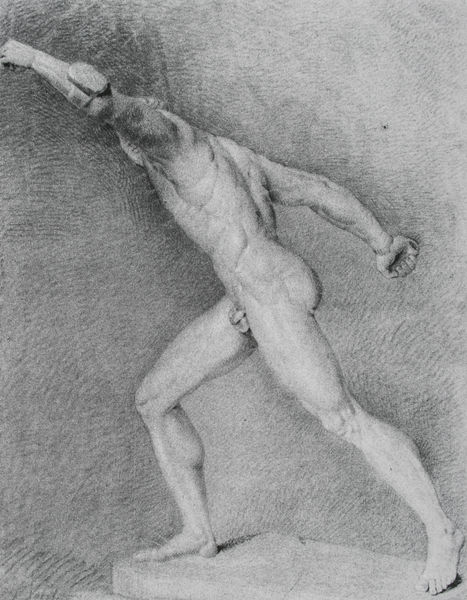
Titel: Studienzeichnung Borghesischer Fechter
Künstler: Friedrich von Gärtner
Standort: München
Institution: Architekturmuseum der Technischen Universität
Schlagwörter: akt, hand, kämpfer, körper, mann, nackt, schatten, weiß, bewegung, grau, kreide, marmor, profil, rücken, schwarz, skizze, zeichnung, anatomie, arm, arme, sockel, hände, gehen, boden, renaissance, skulptur, statue, beine, schwung, bein, füße, hintern, seitlich, papier, haltung, studie, grafik, linien, anstrengung, kraft, muskeln, sport, läufer, plastik, plinthe, podest, geschlecht, wade, waden, oberkörper, fotografie, muskulös, penis, antike, kohle, barfuß, druck, schraffur, radierung, schrafur, stich, seite, schwarzweiß, faust, fäuste, bleistift, schritt, entwurf, rom, männlich, muskel, griechisch, griechenland, olympia, plateau, standbein, drehung, wurf, klassik, athlet, grieche, sportler, faus, muskulatur, athen, sehne, kraftvoll, spannung, sehnen, glied, turnen, diskus, anspannung, werfen, anatomiestudie, gymnastik, diskuswerfer, antikenstudium, fäße, gluteus, olympisch, asd, po, plasitik, sisyphos, discobolo, werfer, alympisch, oberrkörper, stützbein